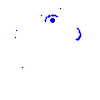
Particle: pion